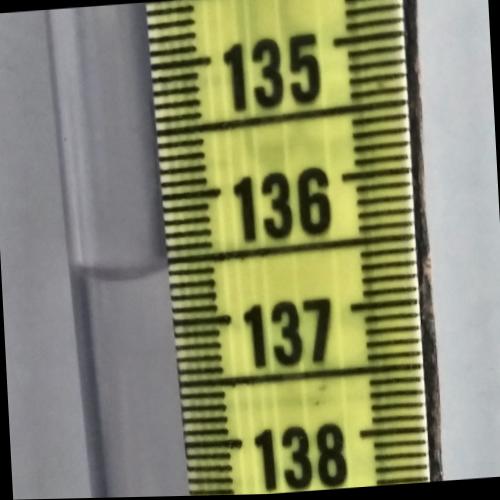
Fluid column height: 136.6 cm